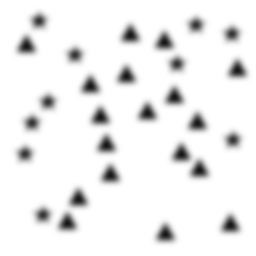
Squares: 0
Triangles: 18
Stars: 10
Total shapes: 28